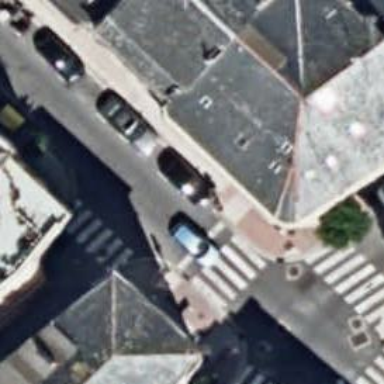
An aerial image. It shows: Traffic signals at road crossing.